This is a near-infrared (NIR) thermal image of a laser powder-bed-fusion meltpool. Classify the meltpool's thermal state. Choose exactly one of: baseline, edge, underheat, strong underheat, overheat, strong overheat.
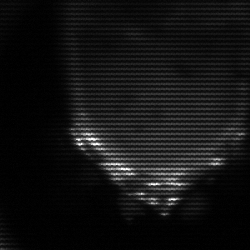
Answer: edge